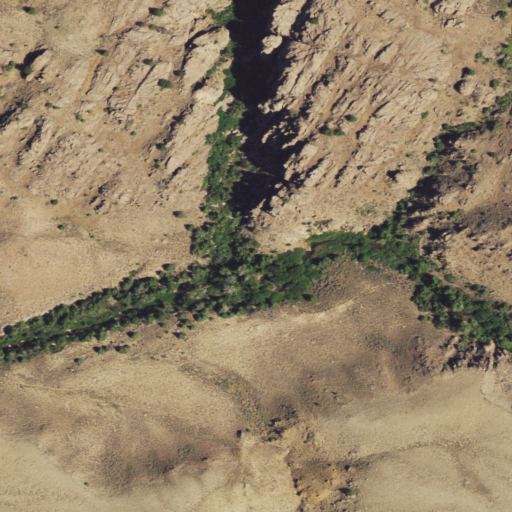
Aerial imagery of valley in Wyoming named Dry Creek Canyon containing shrub, woody wetlands, and grassland